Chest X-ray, AP view. Patient: 47 years old, sex F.
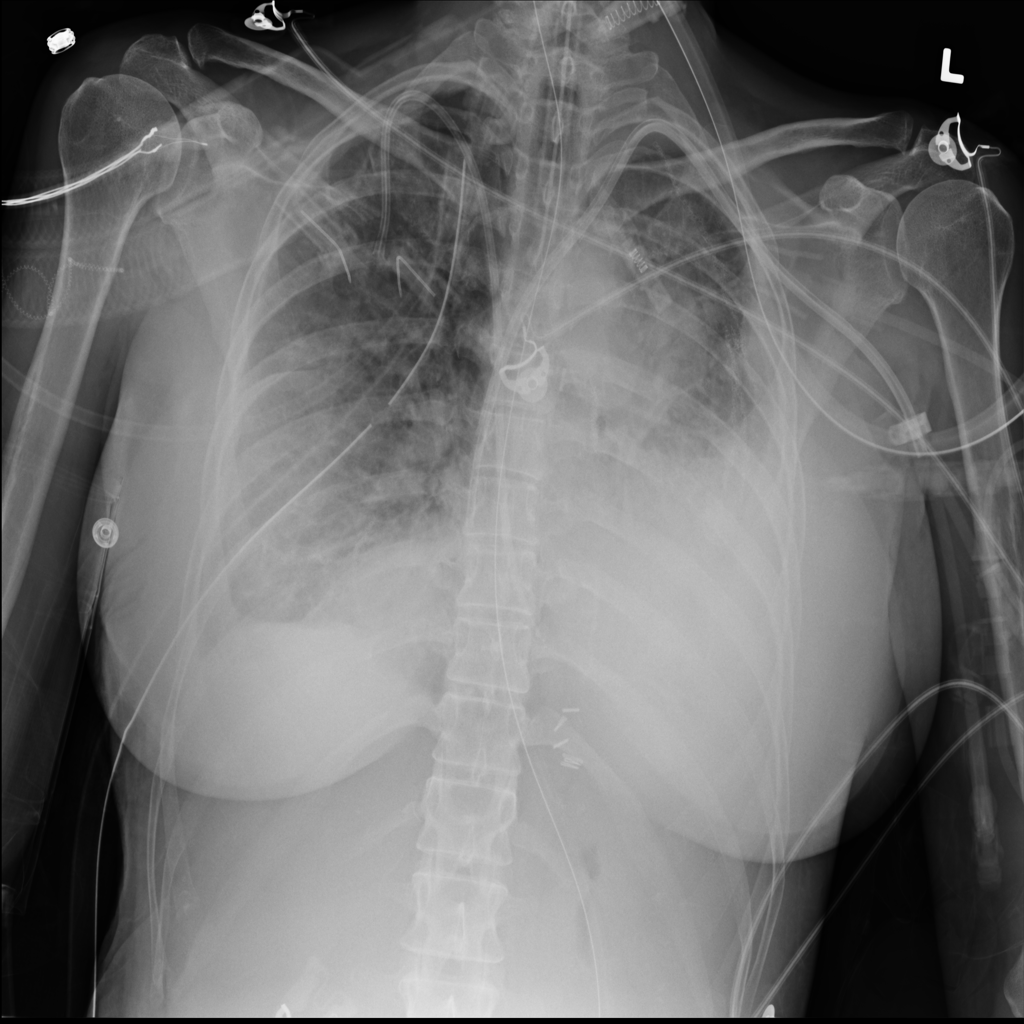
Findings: Mass